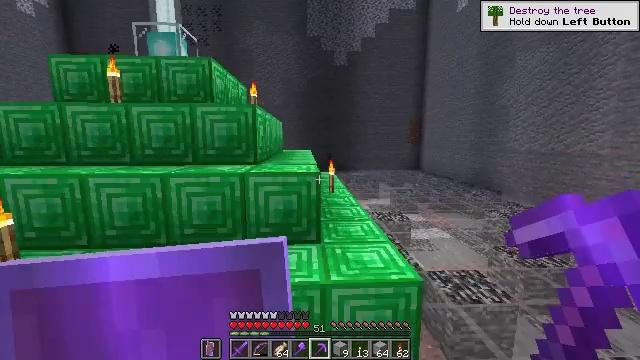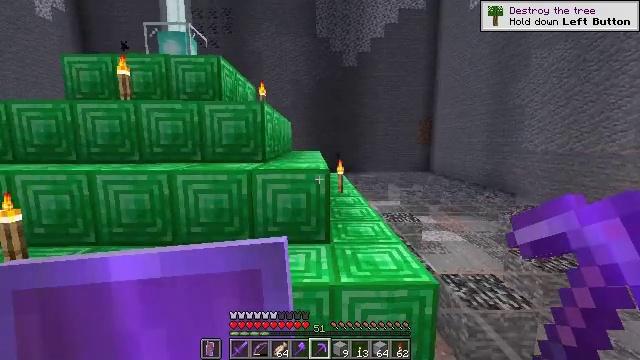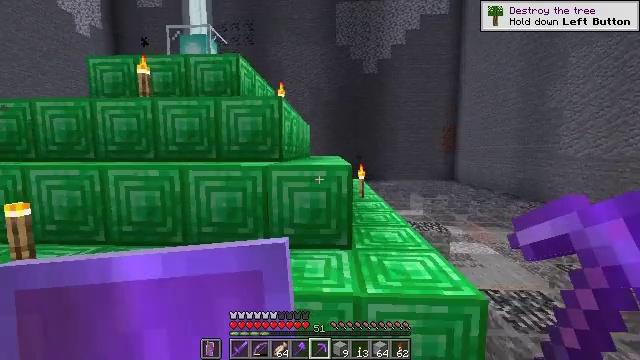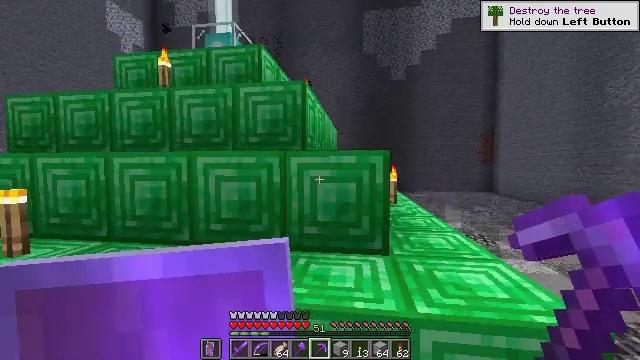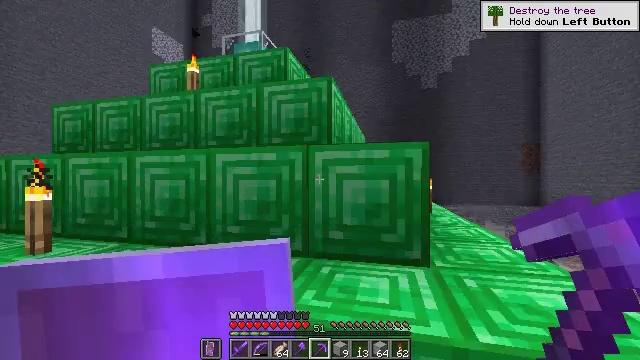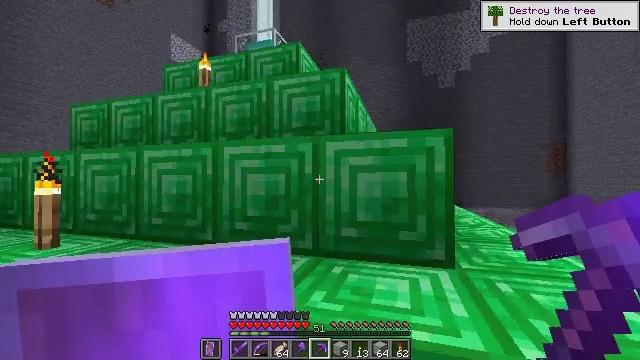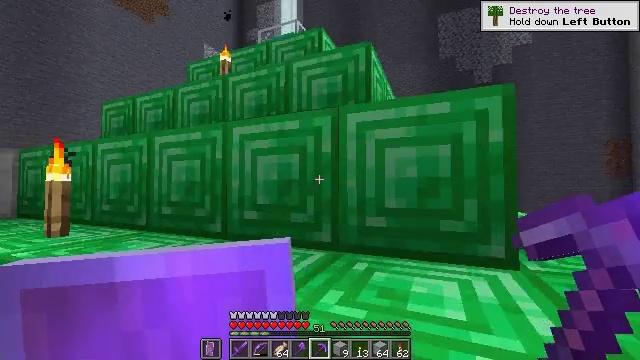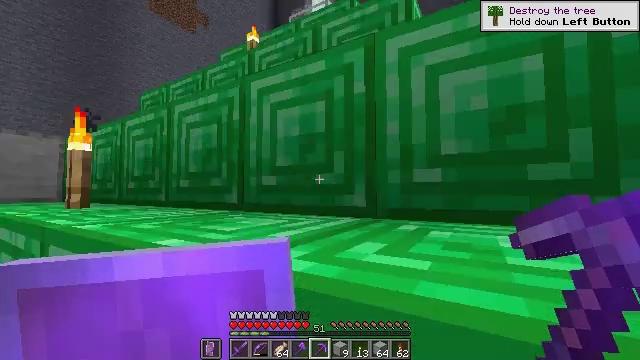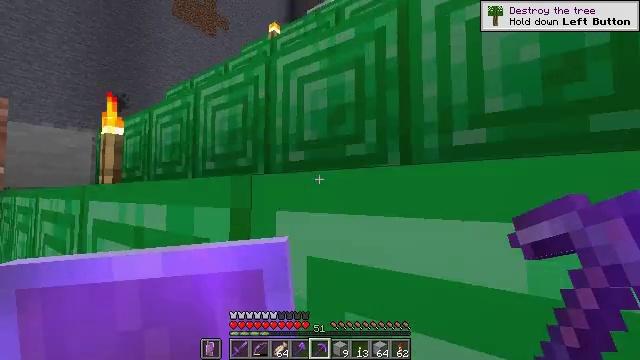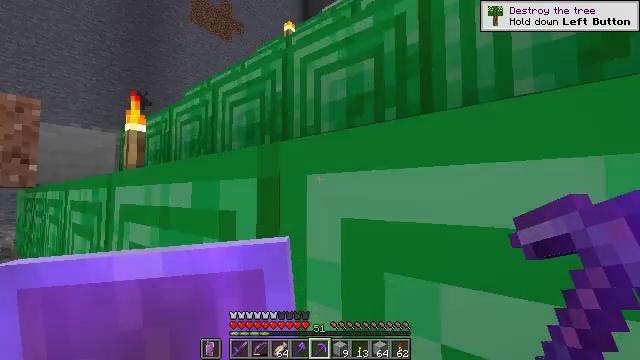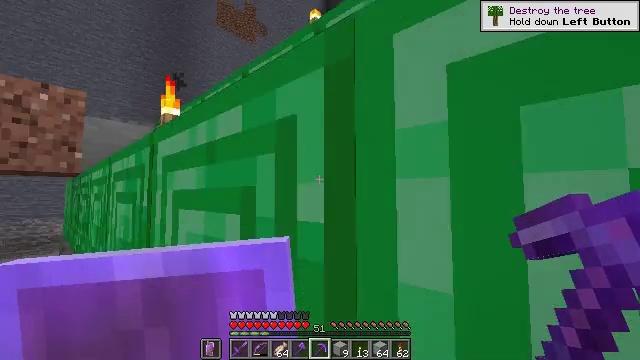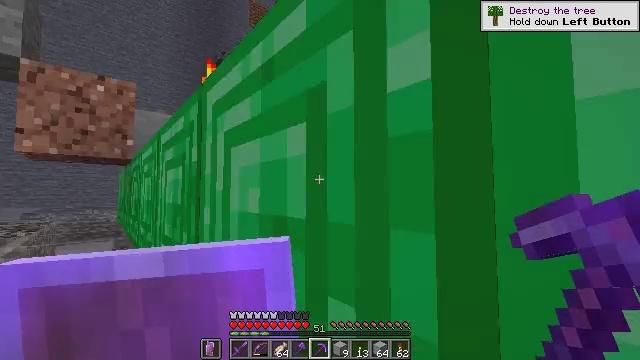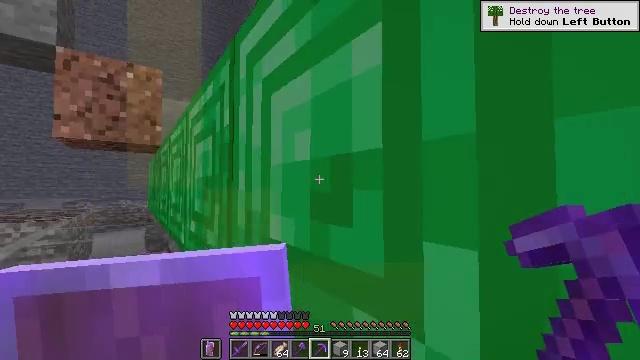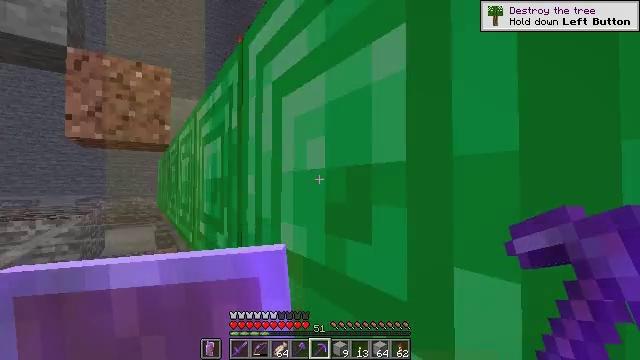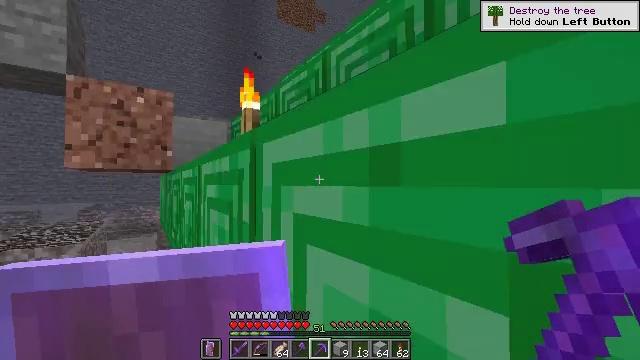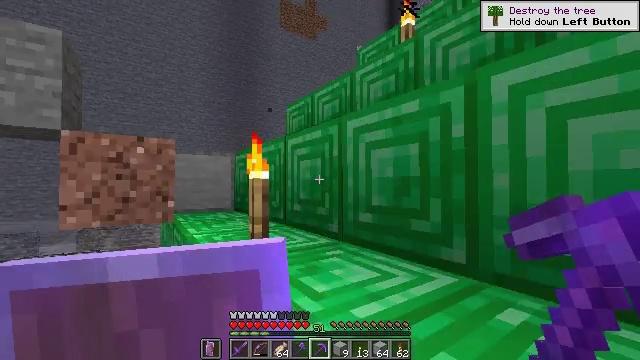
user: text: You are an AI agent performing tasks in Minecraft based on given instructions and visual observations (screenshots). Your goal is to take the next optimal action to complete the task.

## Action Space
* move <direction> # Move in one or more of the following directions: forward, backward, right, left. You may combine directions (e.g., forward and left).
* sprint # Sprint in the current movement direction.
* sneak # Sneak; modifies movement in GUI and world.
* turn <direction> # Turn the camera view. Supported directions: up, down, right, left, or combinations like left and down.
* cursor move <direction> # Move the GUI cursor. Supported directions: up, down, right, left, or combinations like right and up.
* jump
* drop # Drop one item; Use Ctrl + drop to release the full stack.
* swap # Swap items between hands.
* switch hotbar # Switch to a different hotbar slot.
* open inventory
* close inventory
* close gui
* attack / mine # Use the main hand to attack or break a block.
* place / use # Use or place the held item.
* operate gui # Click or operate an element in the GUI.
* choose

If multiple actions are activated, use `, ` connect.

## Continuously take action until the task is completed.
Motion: motion action
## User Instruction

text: Gather the emerald block from a structure.
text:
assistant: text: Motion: turn left
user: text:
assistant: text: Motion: turn left and up
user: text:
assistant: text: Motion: turn left and up
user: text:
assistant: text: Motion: turn left and up
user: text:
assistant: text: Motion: turn left
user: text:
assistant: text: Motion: turn left and up
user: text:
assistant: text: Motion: turn left and up
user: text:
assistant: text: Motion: turn left
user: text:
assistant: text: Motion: turn left
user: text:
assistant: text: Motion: turn left
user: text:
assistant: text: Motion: turn left, jump
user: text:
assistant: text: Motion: turn left and down, jump
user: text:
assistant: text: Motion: turn left, jump
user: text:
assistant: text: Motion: jump
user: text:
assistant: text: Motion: move forward, jump
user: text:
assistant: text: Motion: move forward, jump
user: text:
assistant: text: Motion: move forward, jump
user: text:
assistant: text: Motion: move forward, jump
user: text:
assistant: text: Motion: move forward, jump
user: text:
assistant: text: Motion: move forward, jump
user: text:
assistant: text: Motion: move forward, jump
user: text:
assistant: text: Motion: move forward, jump
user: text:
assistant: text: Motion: move forward, turn down
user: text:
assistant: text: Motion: move forward, turn left and down
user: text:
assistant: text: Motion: move forward, turn left and down
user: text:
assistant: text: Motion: move forward, turn left and down
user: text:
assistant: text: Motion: move forward, turn left and down
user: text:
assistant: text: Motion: turn left and down
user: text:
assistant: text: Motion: turn left and down
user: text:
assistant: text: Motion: turn left